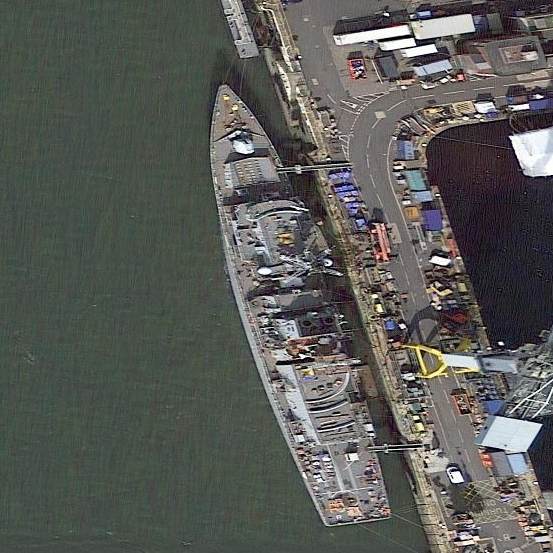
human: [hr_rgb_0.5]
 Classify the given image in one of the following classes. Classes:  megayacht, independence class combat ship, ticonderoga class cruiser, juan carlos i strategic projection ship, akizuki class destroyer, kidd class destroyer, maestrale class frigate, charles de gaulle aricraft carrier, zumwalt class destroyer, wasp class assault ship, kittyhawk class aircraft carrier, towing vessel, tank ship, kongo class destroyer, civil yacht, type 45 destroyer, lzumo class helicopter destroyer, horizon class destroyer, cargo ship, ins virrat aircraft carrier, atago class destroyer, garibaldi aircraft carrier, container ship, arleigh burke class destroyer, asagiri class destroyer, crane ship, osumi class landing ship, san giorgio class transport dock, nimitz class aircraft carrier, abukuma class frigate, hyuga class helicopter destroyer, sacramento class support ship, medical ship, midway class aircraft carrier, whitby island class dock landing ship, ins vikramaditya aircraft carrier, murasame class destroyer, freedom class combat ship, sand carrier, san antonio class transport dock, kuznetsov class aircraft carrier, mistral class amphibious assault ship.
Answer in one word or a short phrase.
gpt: Type 45 destroyer